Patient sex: F
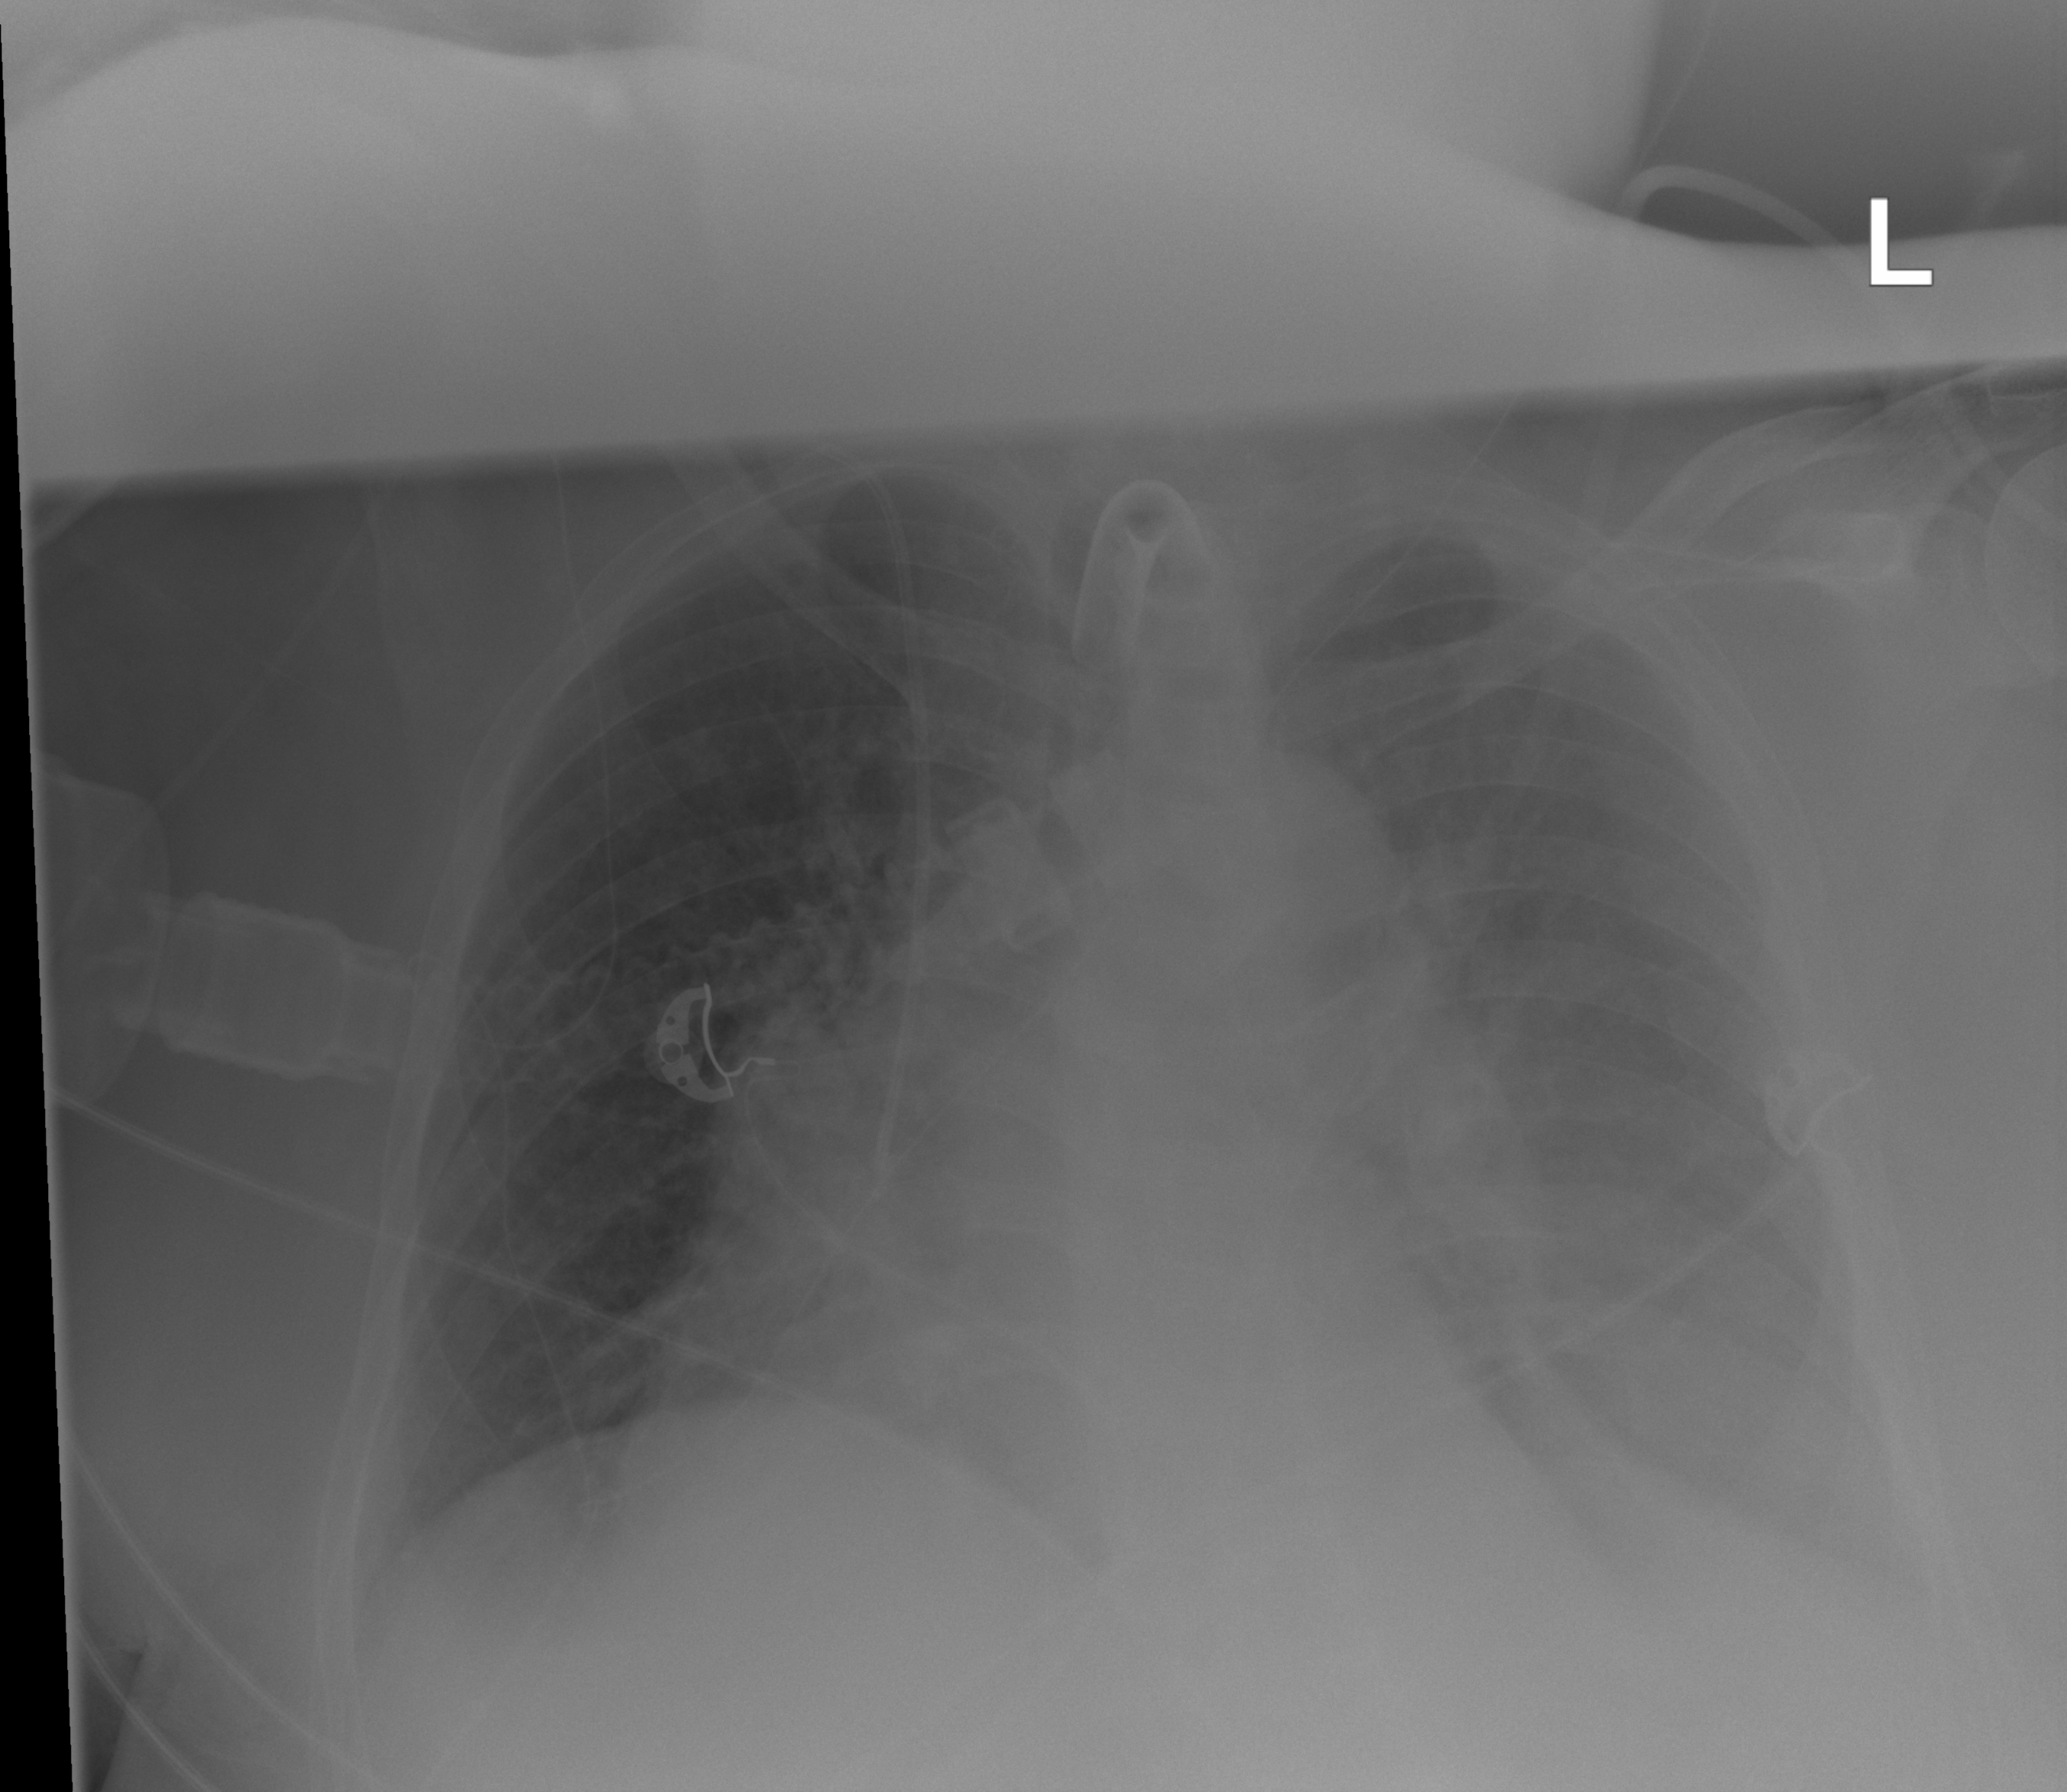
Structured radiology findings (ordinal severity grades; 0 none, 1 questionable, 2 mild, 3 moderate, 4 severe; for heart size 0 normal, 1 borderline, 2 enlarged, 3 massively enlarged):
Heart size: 2
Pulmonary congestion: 2
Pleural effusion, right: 0
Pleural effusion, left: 2
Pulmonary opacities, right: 2
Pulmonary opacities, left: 0
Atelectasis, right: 0
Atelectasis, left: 2